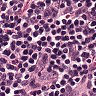
Metastatic tissue present: no